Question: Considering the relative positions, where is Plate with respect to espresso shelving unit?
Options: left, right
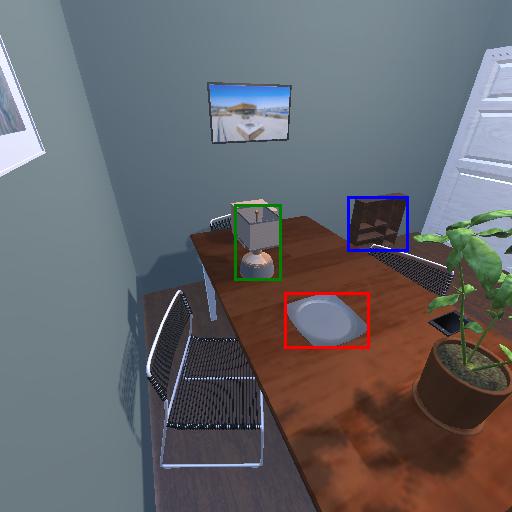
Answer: left